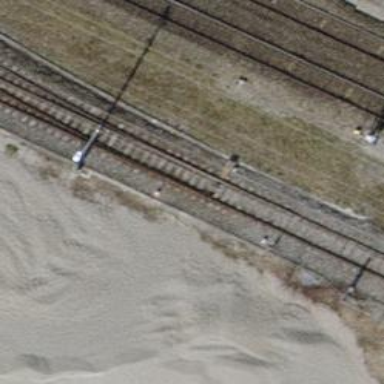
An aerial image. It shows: Railway switch.